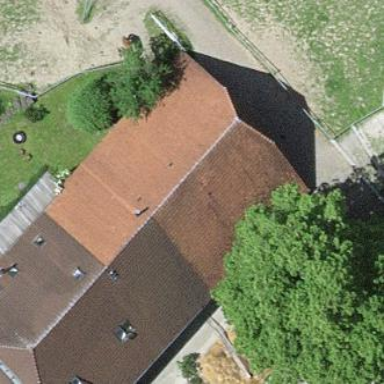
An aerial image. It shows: Farm building.